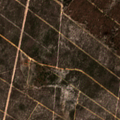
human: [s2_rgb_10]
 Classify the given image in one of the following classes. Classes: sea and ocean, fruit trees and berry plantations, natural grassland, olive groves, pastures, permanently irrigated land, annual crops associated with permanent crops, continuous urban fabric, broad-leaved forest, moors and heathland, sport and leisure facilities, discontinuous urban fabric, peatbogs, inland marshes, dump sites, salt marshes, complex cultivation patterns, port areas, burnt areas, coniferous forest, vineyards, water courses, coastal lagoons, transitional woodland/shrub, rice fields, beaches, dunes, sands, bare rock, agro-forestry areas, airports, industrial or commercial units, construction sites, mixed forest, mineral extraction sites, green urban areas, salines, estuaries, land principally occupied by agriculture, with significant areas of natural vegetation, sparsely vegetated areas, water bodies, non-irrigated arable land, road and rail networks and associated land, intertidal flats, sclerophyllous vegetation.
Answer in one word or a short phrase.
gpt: continuous urban fabric